Question: Hello I am quite new to using bootstrap and I decided to use their navbar with pill buttons on a practice website and upon selecting each button the highlighted color was blue by default and not the color I wanted(black) therefore I was wondering how I could change this. I have tried using their bg-dark, btn btn-dark classes and none seem to work so I went and tried to change the color in css but couldn't get the color to not apply when button was unselected, then I tried using ::active and could not get the button to stay black once selected. Below i'll add pictures and the code, any help is appreciated !
'''
<div class="container-fluid" id="uk">
<ul
class="nav nav-pills mb-3 justify-content-center"
id="pills-tab"
role="tablist "
>
<li class="nav-item" role="presentation">
<button
class="nav-link active"
id="pills-home-tab"
data-bs-toggle="pill"
data-bs-target="#pills-home"
type="button "
role="tab "
aria-controls="pills-home "
aria-selected="true"
ari
>
HOME
</button>
</li>
<li class="nav-item" role="presentation">
<button
class="nav-link"
id="pills-profile-tab"
data-bs-toggle="pill"
data-bs-target="#pills-profile"
type="button"
role="tab"
aria-controls="pills-profile"
aria-selected="false"
>
MENU
</button>
</li>
<li class="nav-item" role="presentation">
<button
class="nav-link"
id="pills-contact-tab"
data-bs-toggle="pill"
data-bs-target="#pills-contact"
type="button"
role="tab"
aria-controls="pills-contact"
aria-selected="false"
>
FAQ
</button>
</li>
</ul>
<div class="tab-content" id="pills-tabContent">
<div
class="tab-pane fade show active"
id="pills-home"
role="tabpanel"
aria-labelledby="pills-home-tab"
>
Lorem ipsum dolor sit amet consectetur, adipisicing elit. Pariatur
labore explicabo hic maiores suscipit debitis nam facere error
quisquam corrupti, praesentium rem amet tenetur, ducimus a
blanditiis tempore? Nihil, quam?
</div>
<div
class="tab-pane fade"
id="pills-profile"
role="tabpanel"
aria-labelledby="pills-profile-tab"
>
Lorem ipsum dolor sit, amet consectetur adipisicing elit. Odio neque
odit quia quaerat tempore voluptatum nihil provident labore, a ipsum
asperiores dicta minus quos voluptas at earum vitae aut doloremque!
</div>
<div
class="tab-pane fade"
id="pills-contact"
role="tabpanel"
aria-labelledby="pills-contact-tab"
>
Lorem ipsum dolor sit, amet consectetur adipisicing elit. Rerum
suscipit aliquid officia quaerat ratione sunt corrupti
exercitationem dolores quasi illo eaque tempore nam, iure temporibus
laudantium mollitia reprehenderit nihil nobis.
</div>
</div>
</div>
</div>
'''
CSS code attempted
'''
1st attempt -
#pills-home-tab {
background-color: black;
}
2nd attempt -
#pills-home-tab:active {
background-color: black;
}
'''
Here below is a link of images to show better what I want to do;

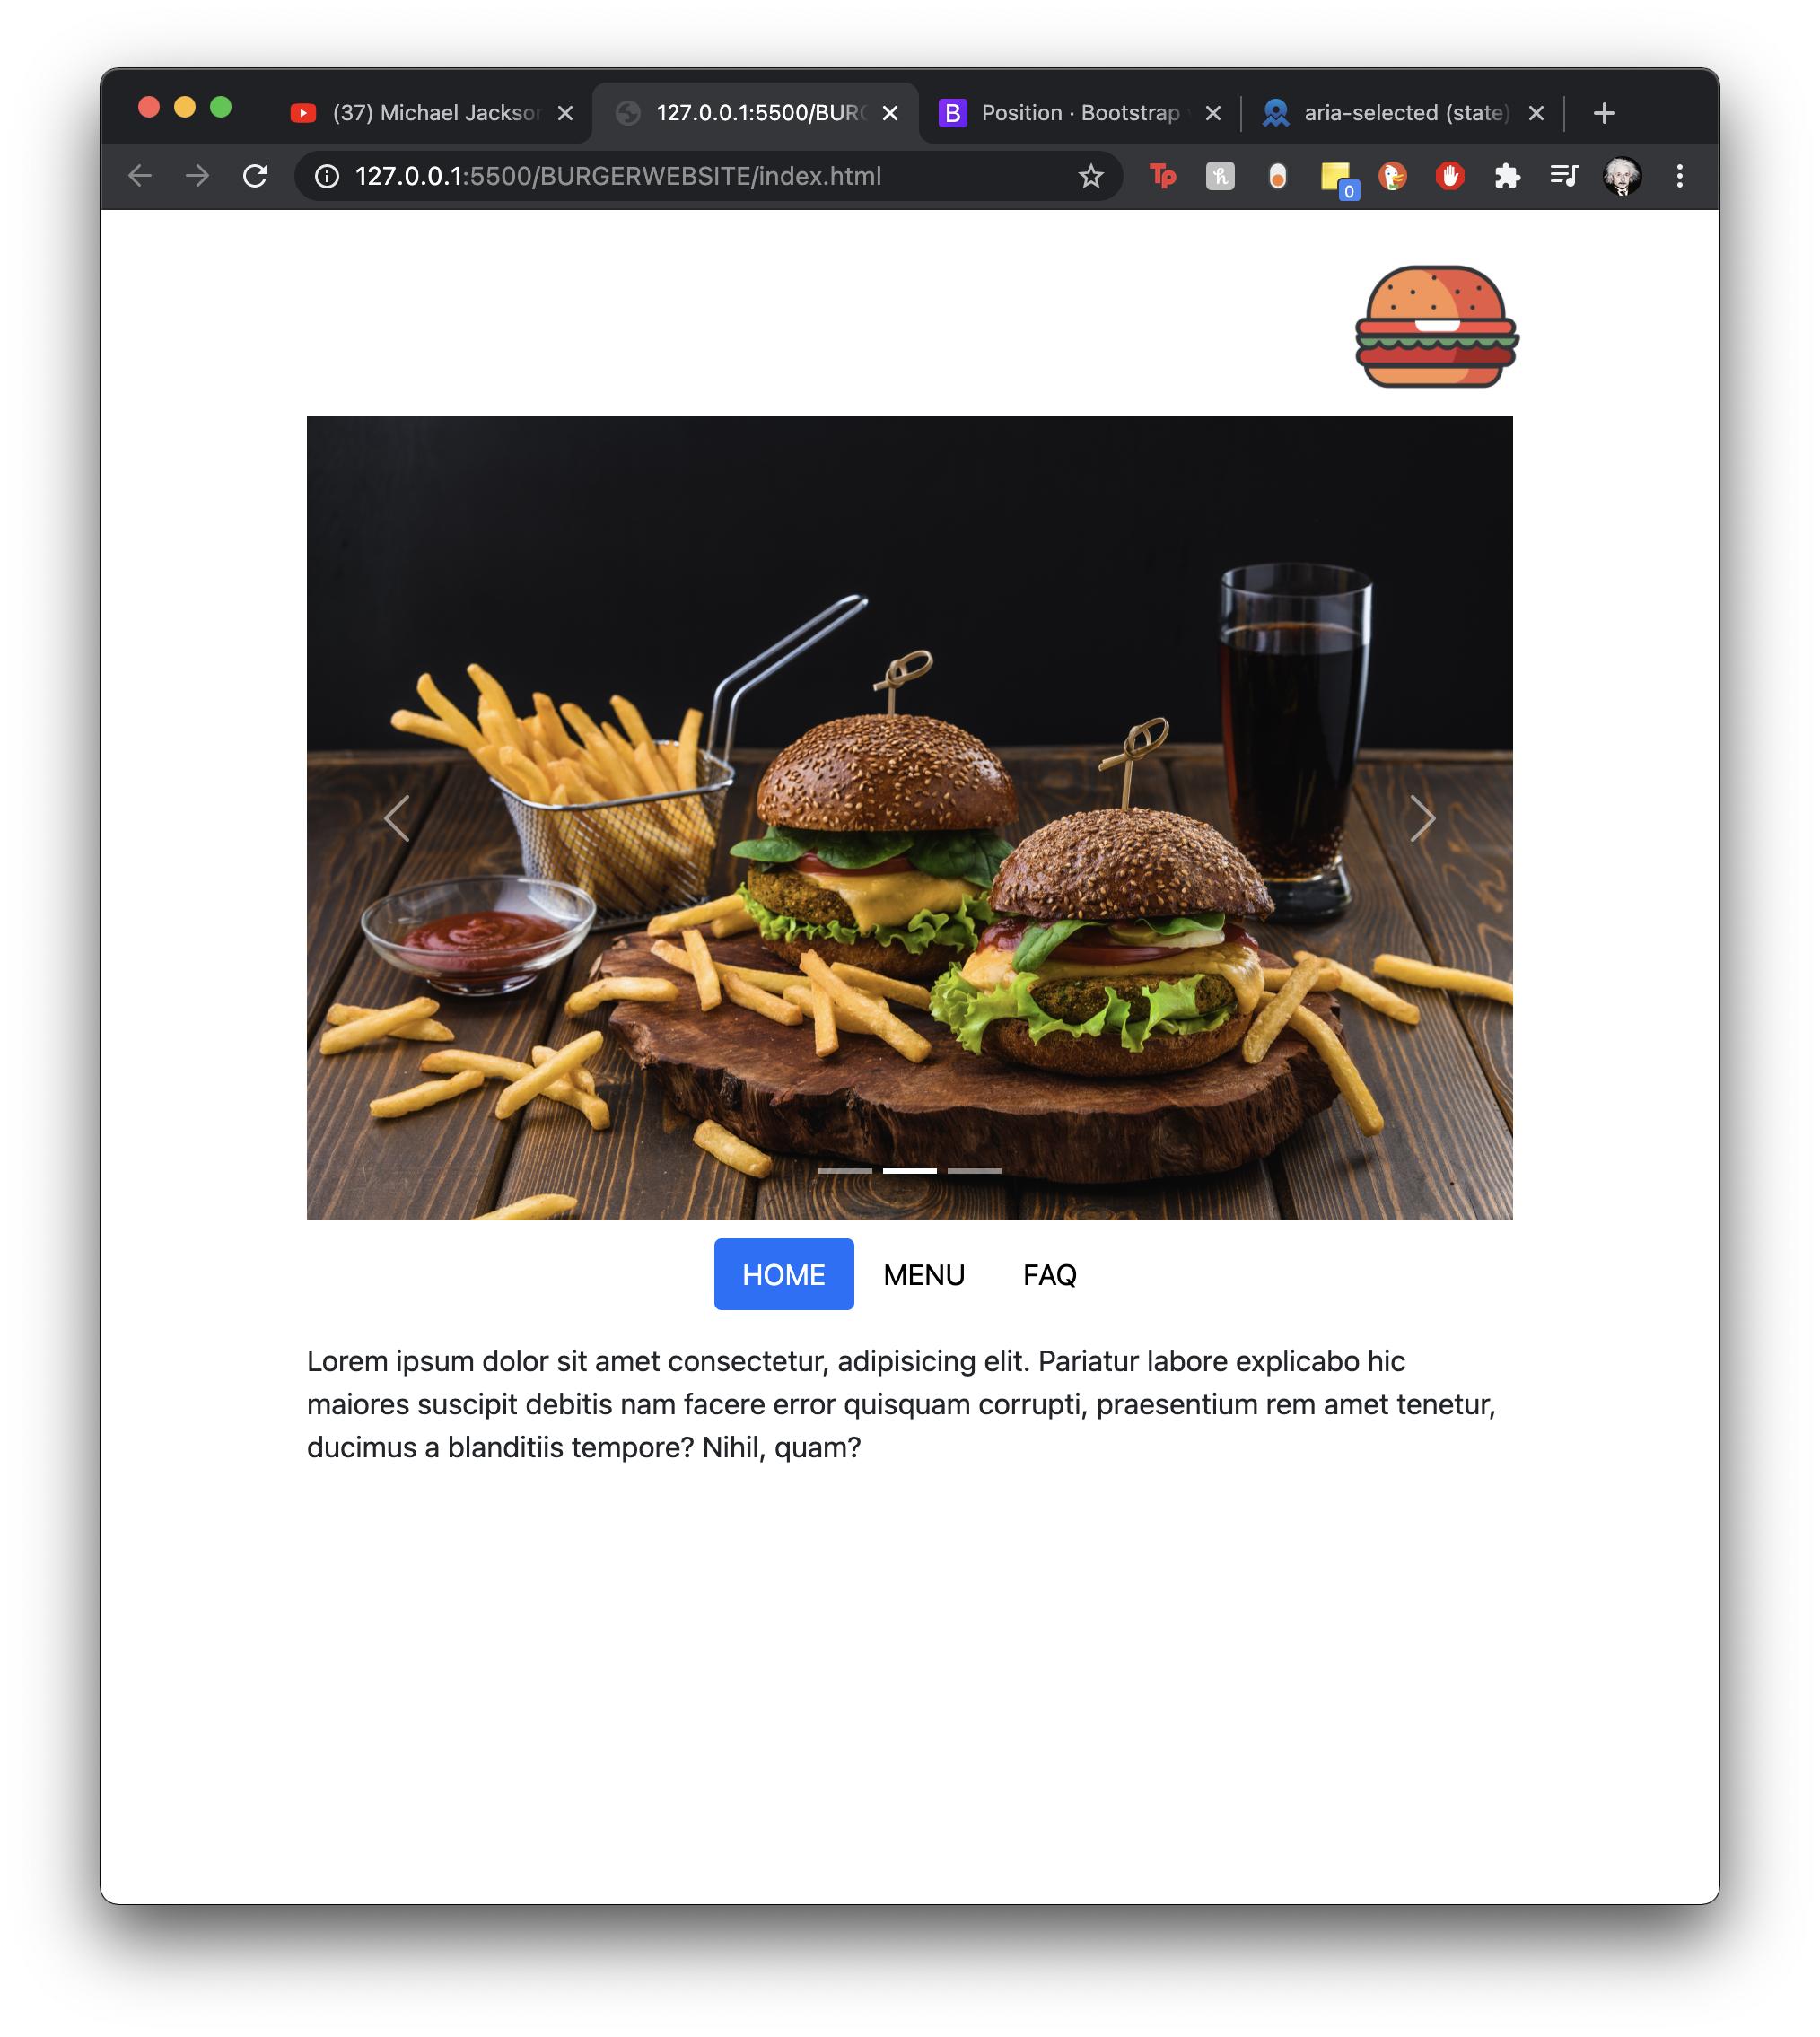
Answer: Remember that you have to position your custom style cheat below bootstrap to modify any style you want
'''
<link rel="stylesheet" href="bootstrap.css">
<link rel="stylesheet" href="mystyle.css">
'''
I recommend you to use a code snippet to confirm if that's the way you configured it